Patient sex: M
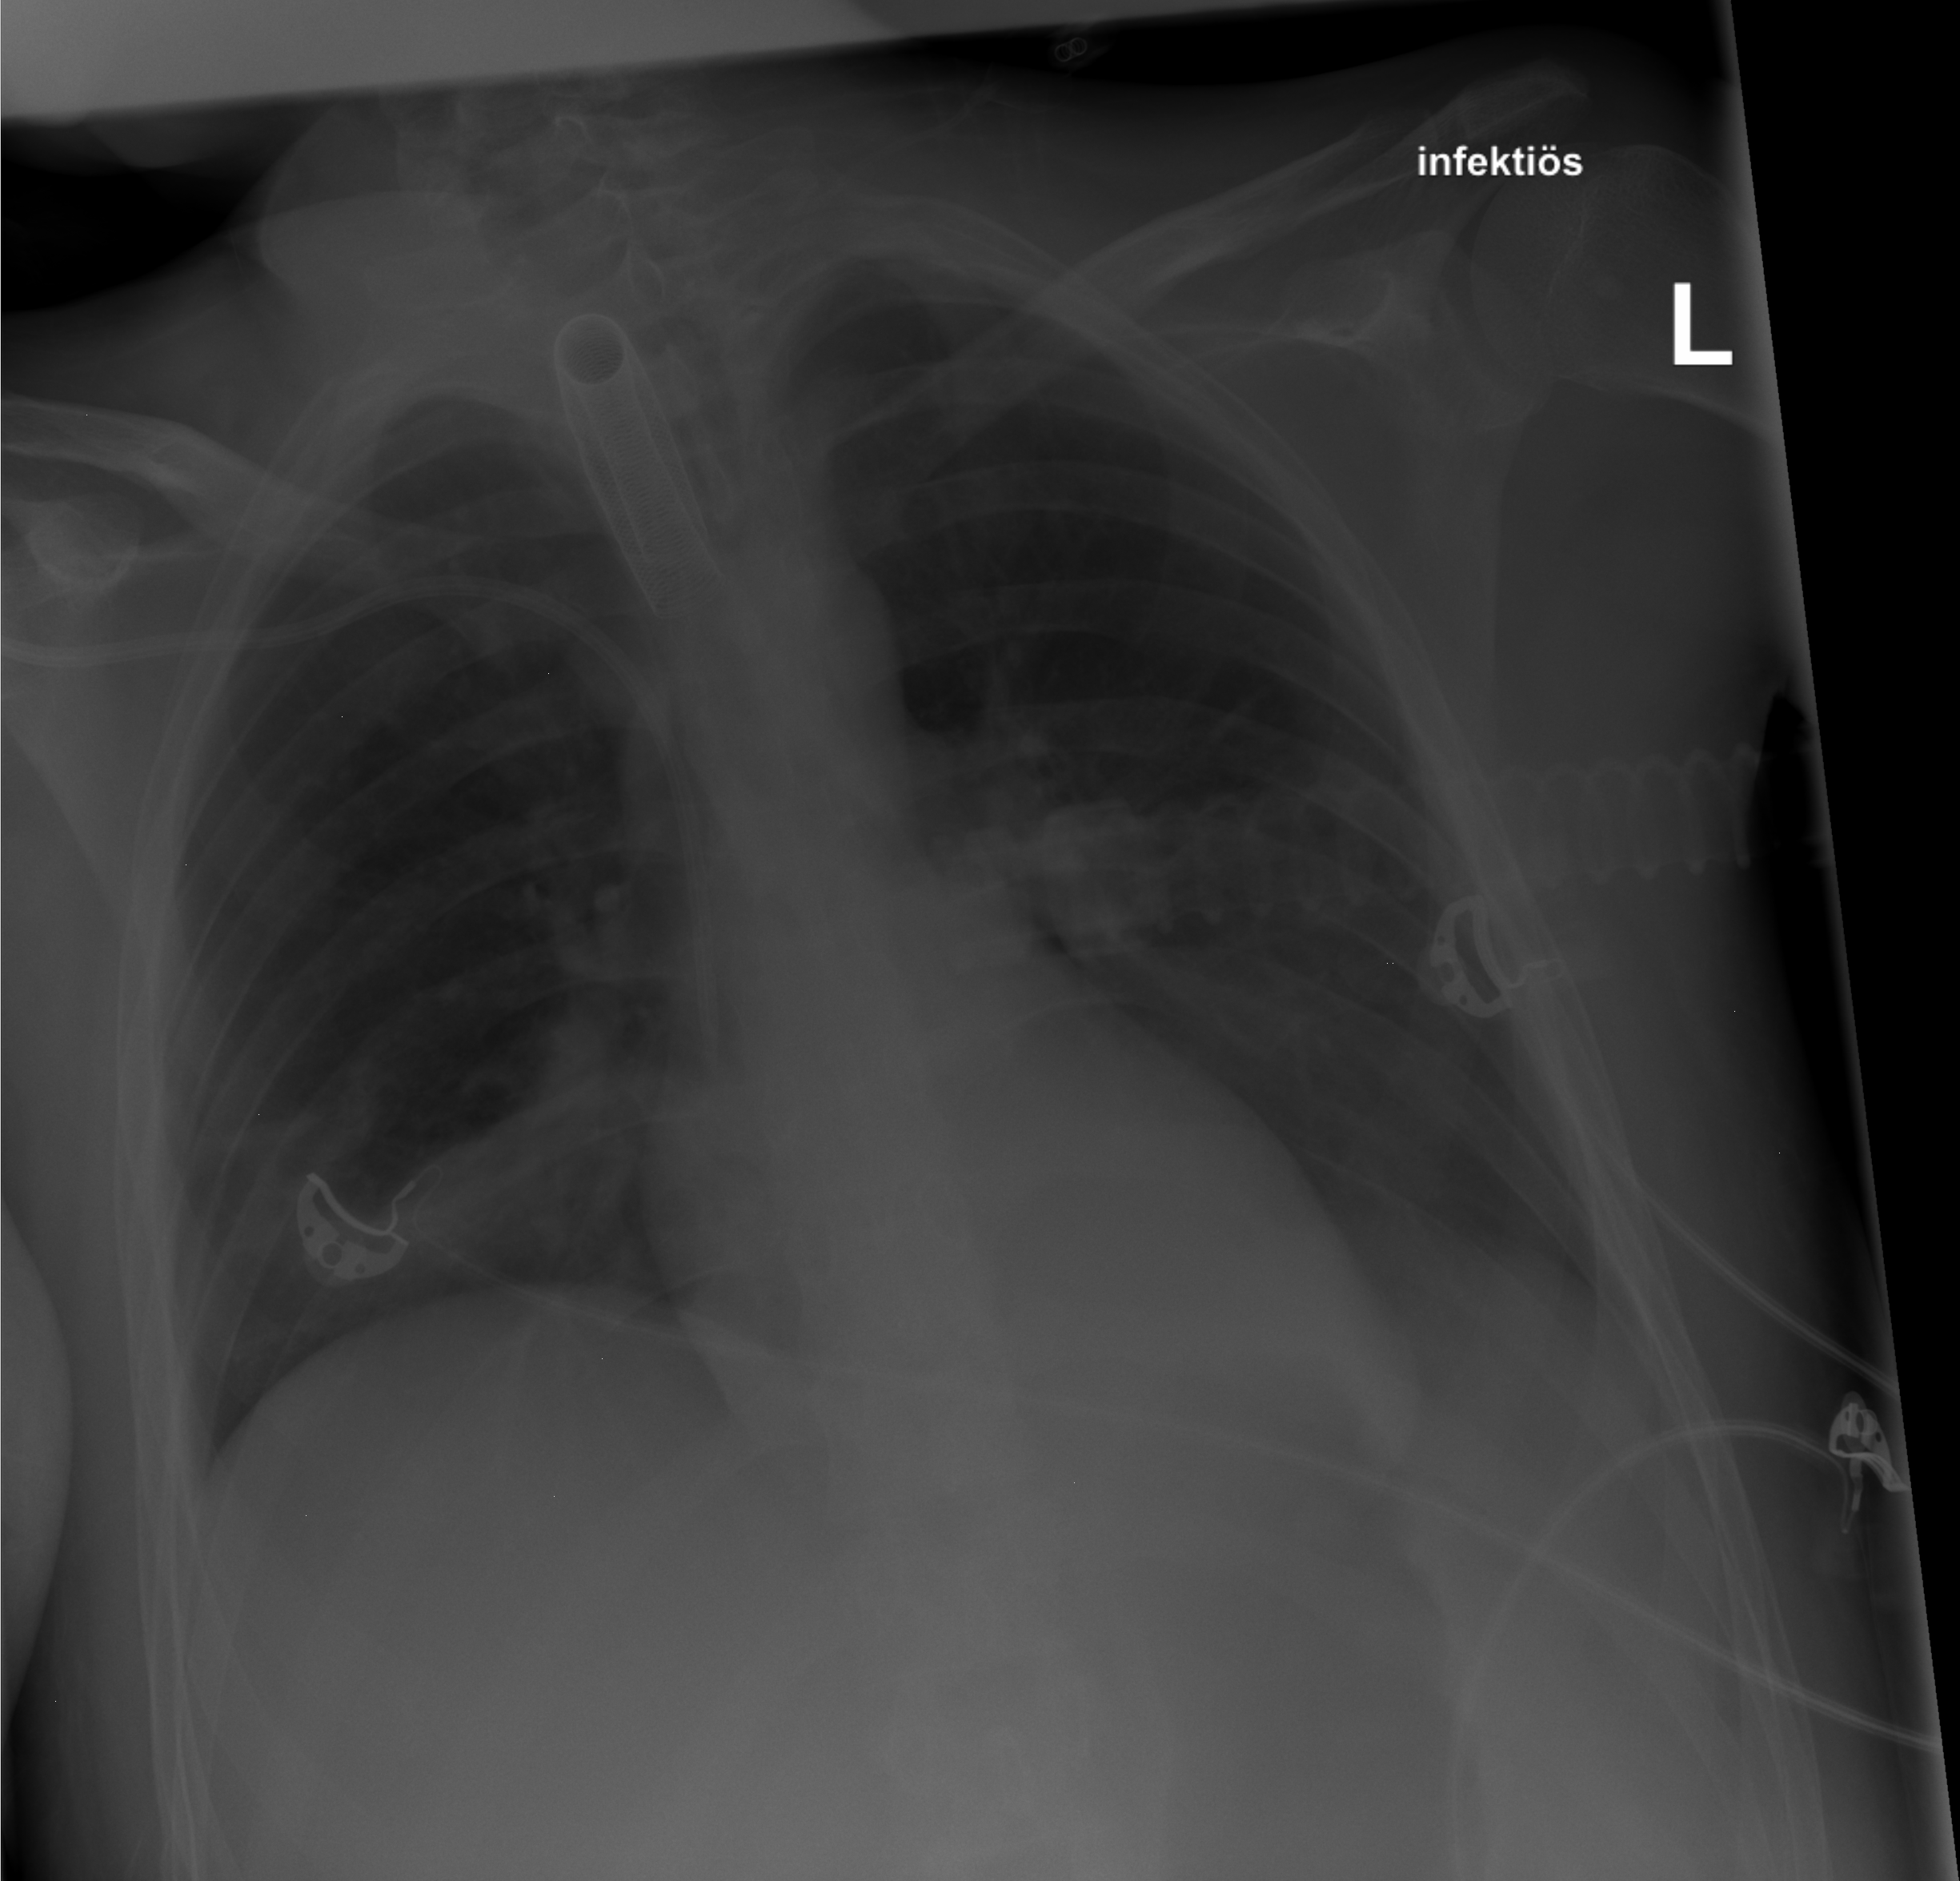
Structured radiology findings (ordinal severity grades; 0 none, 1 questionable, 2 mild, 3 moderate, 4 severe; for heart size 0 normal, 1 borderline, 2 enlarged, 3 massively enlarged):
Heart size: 0
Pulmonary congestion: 0
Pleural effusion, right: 0
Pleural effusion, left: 2
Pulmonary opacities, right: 2
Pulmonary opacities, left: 0
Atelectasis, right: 2
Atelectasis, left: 2